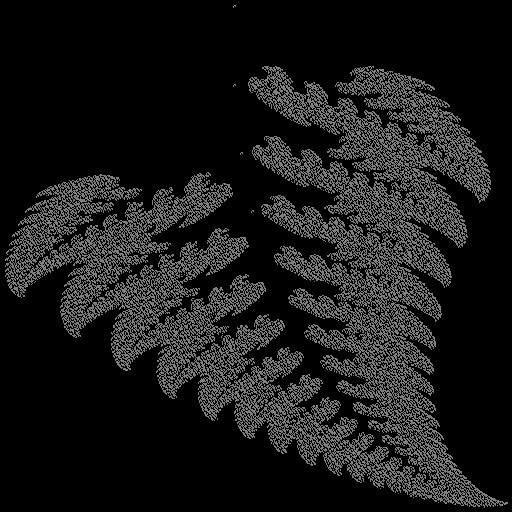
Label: fern